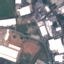
Land use / land cover class: Industrial